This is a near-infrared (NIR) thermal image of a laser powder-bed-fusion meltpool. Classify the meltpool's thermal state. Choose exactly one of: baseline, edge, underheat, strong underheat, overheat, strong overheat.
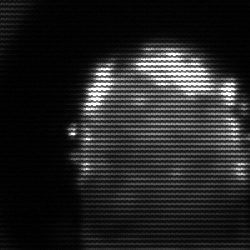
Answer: baseline